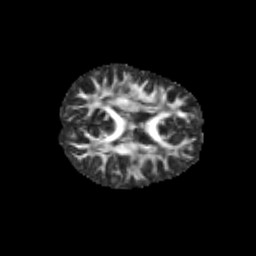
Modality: FA
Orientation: axial
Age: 9
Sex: female
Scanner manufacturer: siemens
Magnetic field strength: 3 T
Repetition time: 3.8 s
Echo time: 0.07 s